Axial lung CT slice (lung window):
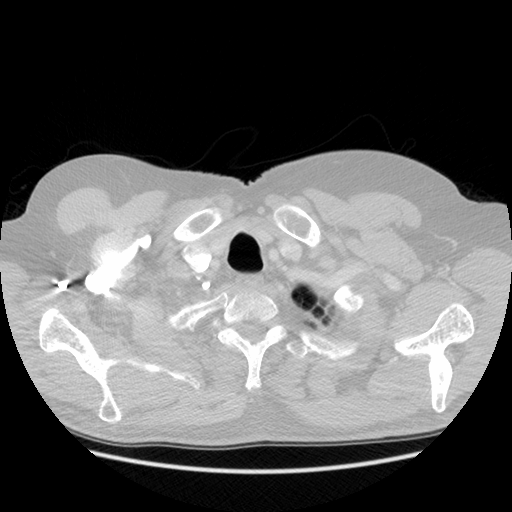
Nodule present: no